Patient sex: F
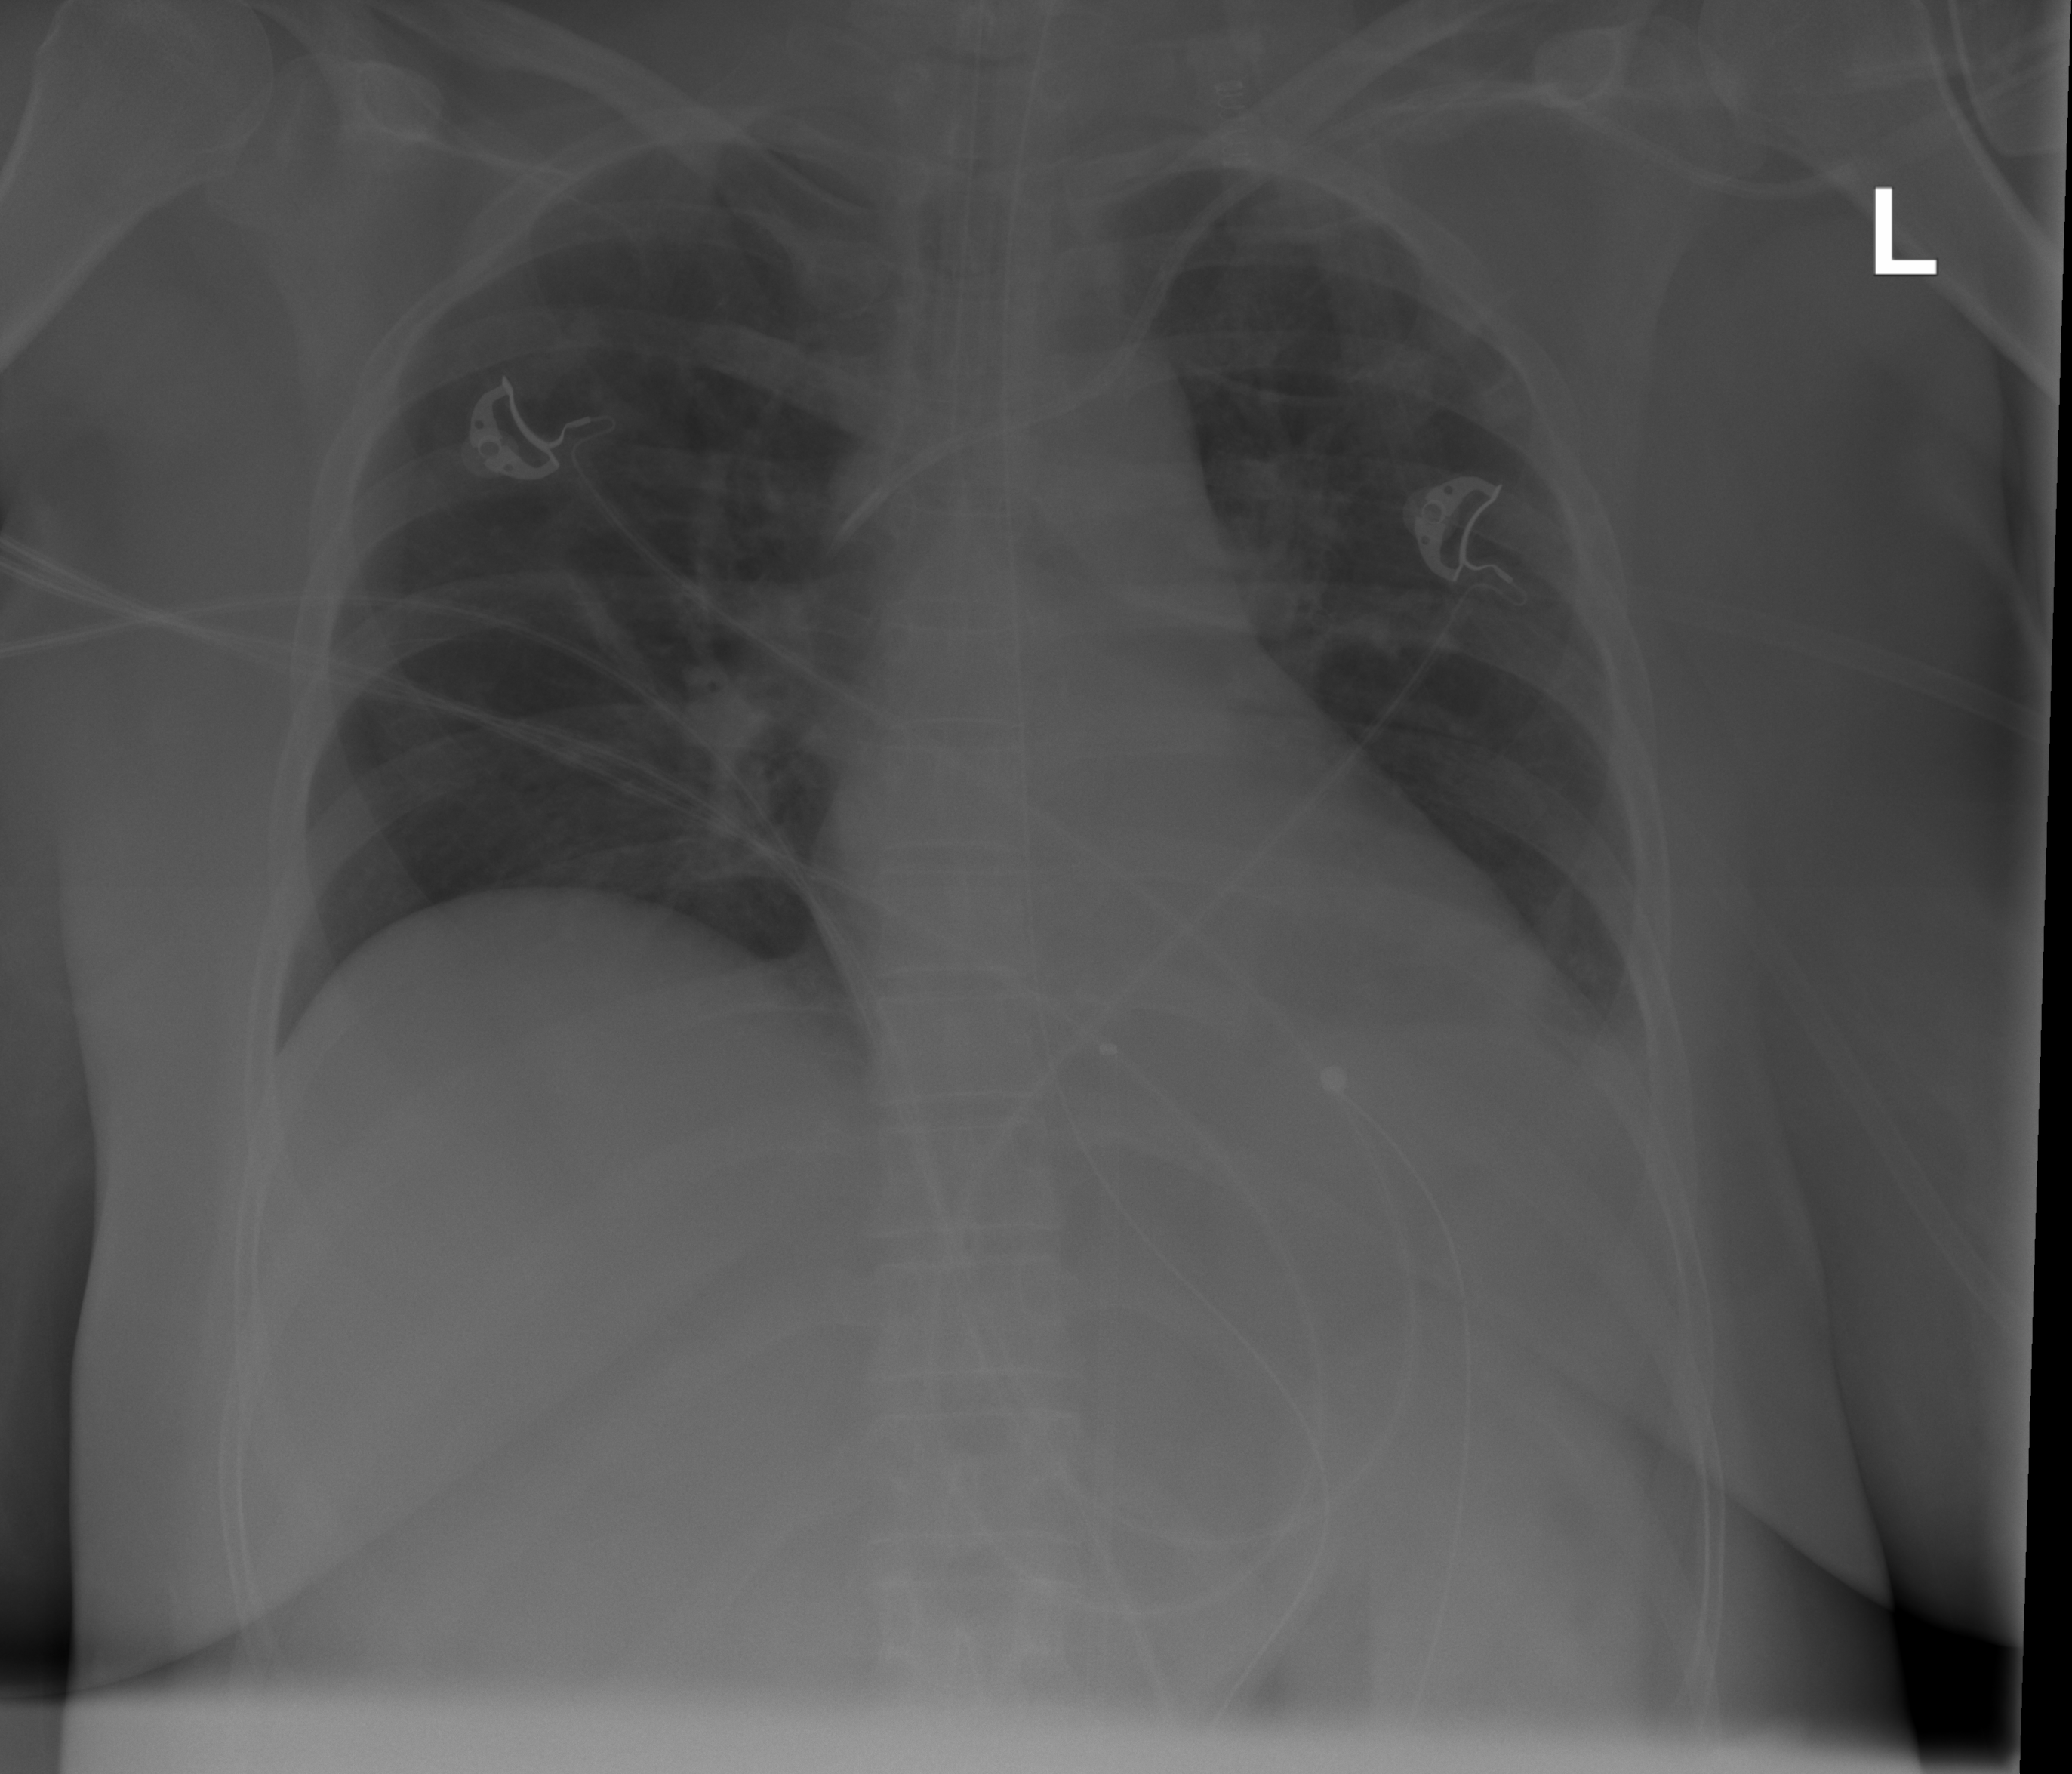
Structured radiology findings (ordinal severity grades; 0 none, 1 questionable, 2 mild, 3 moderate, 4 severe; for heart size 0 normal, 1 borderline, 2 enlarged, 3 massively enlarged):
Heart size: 0
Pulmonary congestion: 0
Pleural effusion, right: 0
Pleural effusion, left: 1
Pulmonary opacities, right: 0
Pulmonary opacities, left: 0
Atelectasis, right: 0
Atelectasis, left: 0